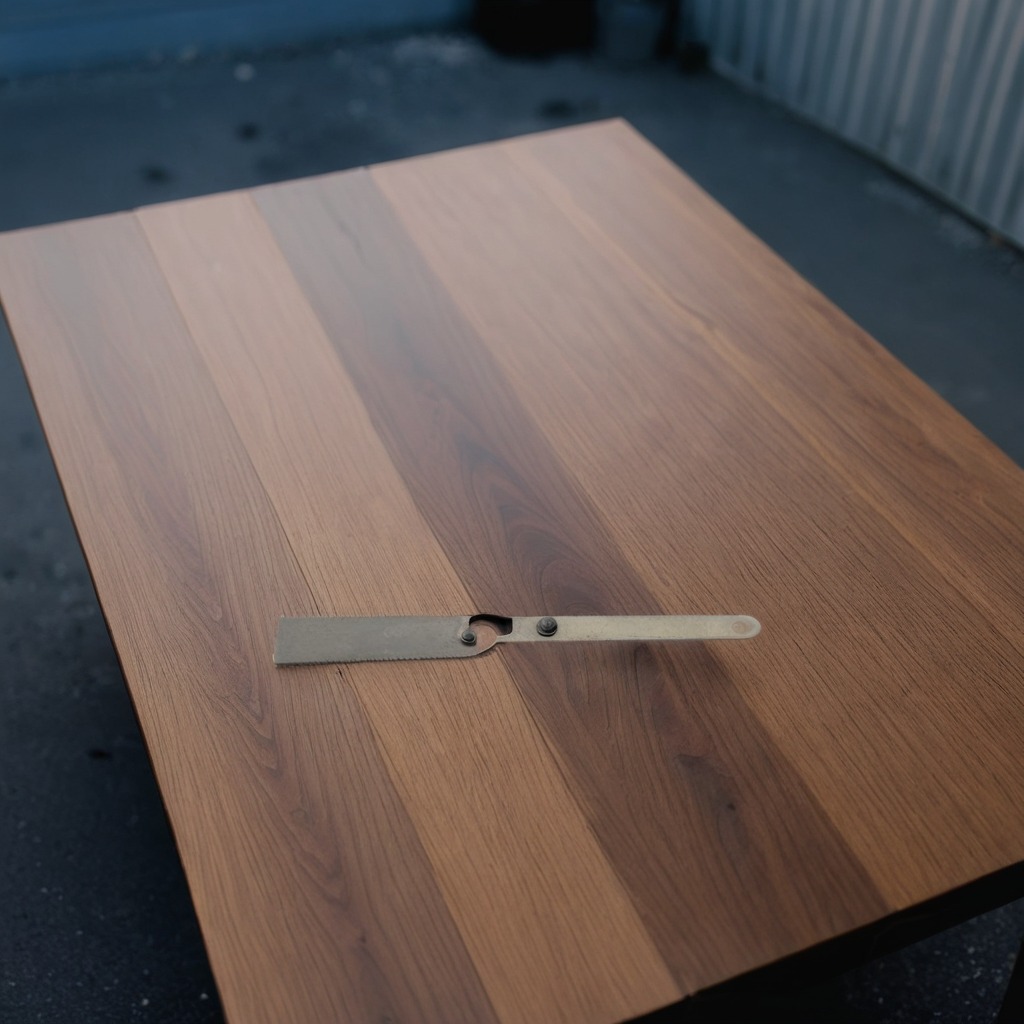
A metal saw is lying on the old table with faint burn marks in a small garage at twilight.